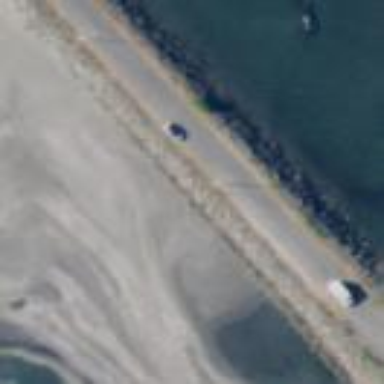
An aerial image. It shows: Breakwater structure.